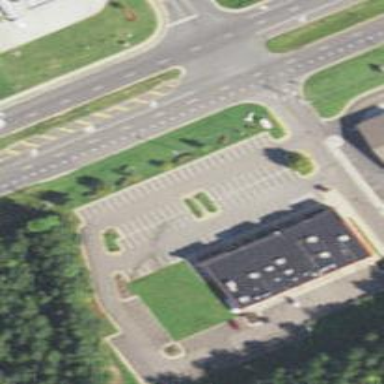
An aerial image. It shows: Parking area with surface.